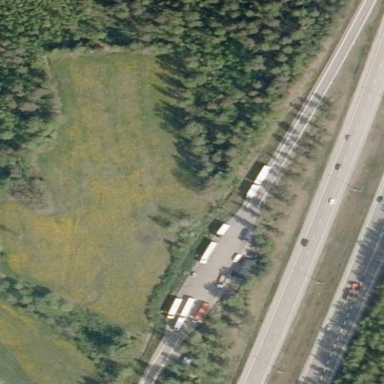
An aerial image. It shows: Rest area along the road.